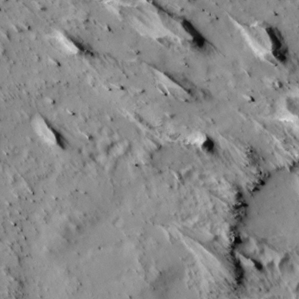
Label: non_frost